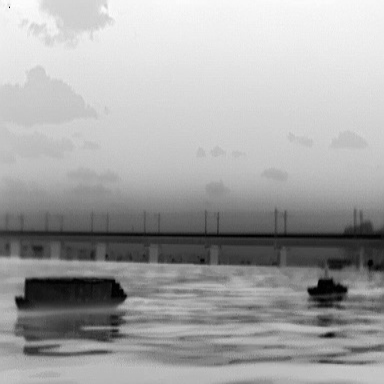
There is a fishing_boat in the infrared image.